Question: I used matplotlib to create a scatter plot about fruits. Here is python algorithm.
'''
#
# Creat a scatter plot about fruits!
#
import numpy
import matplotlib.pyplot
# read refined results from TXT file
lines = []
with open("fruits.tsv", "r") as dataFile:
lines = dataFile.readlines()
# remove line breaks
lines = [line.strip() for line in lines]
# break lines into tokens
tuples = [line.split(" ") for line in lines]
# remove the column names
titles = tuples.pop(0)
# make lists for each column
costs = [float(tuple[0]) for tuple in tuples]
calories = [int(tuple[1]) for tuple in tuples]
name = [tuple[2] for tuple in tuples]
plot = matplotlib.pyplot.scatter(costs, calories)
matplotlib.pyplot.title("Fruits by Cost and Calories")
matplotlib.pyplot.ylabel(titles[2])
matplotlib.pyplot.xlabel(titles[1])
matplotlib.pyplot.semilogy()
matplotlib.pyplot.grid(True, which='both')
matplotlib.pyplot.show()
'''
And here is my tsv file.
'''
Cost Calories Name
2.1 5 Apple
1.4 4 Peach
4.1 2 Plum
3.6 1 Banana
'''
(Yes, the data is a little outlandish.)
Why is name appearing on the y-axis, when I explicitly inputted cost for the y-axis?
To be clear, why is name on the y-axis when I inputted cost?

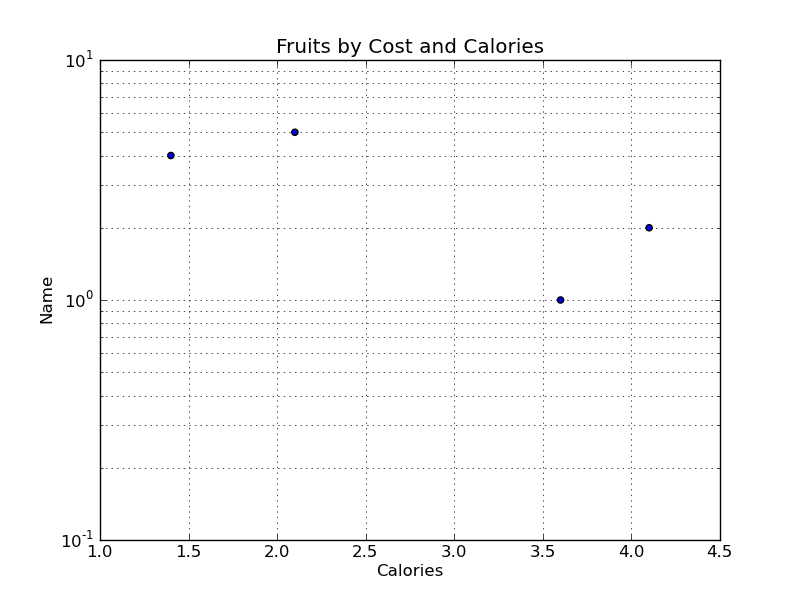
Answer: Python lists are indexed starting from 0, not 1:
'''
>>> titles
['Cost', 'Calories', 'Name']
>>> titles[0]
'Cost'
>>> titles[1]
'Calories'
>>> titles[2]
'Name'
'''
Aside #1:
'''
lines = []
'''
isn't needed. Remove it and see-- it simply makes an empty list which is thrown away inside your "with".
Aside #2: tempting as it is, please don't call your tuples tuple; that clobbers the built-in type. And they can be pretty handy for conversion purposes (for example, you used "float" and "int" here.)